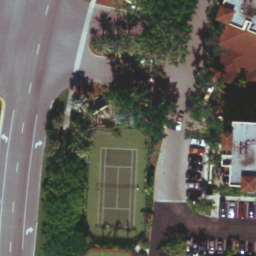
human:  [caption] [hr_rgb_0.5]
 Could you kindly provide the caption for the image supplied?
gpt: There is a small tennis court with a wide road beside .

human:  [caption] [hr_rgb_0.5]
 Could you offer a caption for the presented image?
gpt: A tennis court is surrounded by some trees and cars beside .

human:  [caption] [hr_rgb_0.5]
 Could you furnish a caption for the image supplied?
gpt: There is a tennis court surrounded by some trees and a wide road beside .

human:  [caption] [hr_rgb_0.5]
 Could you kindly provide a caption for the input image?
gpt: A small tennis court with some plants and cars beside .

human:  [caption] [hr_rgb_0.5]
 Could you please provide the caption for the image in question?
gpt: There is a small tennis court and surrounded by some plants and a wide road beside .